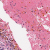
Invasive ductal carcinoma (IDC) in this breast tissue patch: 0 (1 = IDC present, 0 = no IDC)